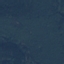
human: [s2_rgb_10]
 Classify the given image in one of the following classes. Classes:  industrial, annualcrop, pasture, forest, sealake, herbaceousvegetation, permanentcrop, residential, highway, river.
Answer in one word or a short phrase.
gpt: Forest